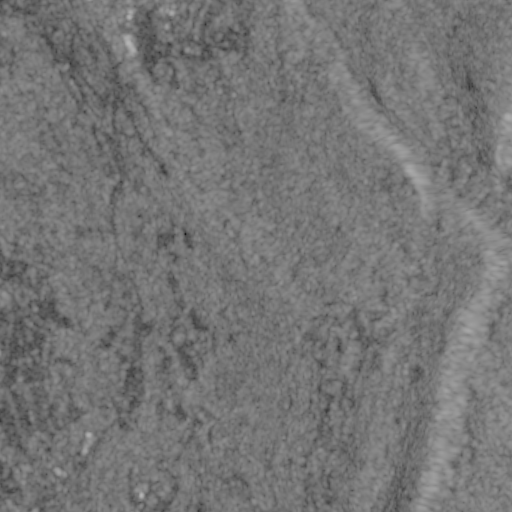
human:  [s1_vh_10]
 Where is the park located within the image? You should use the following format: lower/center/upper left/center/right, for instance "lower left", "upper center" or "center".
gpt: The park is located in the upper left of the image.
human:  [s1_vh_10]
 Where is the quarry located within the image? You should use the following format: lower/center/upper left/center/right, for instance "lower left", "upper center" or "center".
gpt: The quarry is located in the lower left of the image.
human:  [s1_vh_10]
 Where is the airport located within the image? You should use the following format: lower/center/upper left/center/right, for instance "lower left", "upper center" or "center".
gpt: There is no airport in the image.

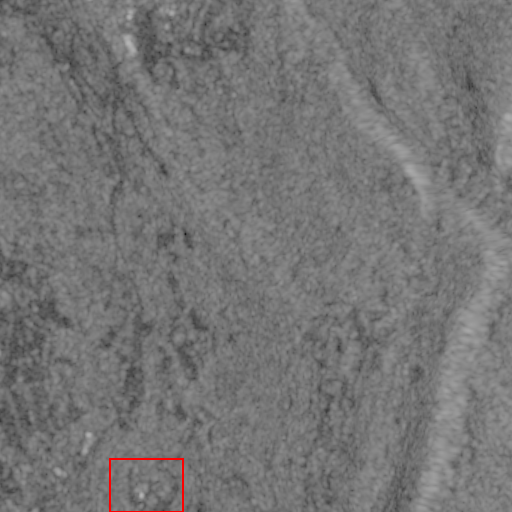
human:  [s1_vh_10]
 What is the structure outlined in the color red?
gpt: The structure outlined in red is a quarry.
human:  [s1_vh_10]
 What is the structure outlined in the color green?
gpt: There is no green outline.